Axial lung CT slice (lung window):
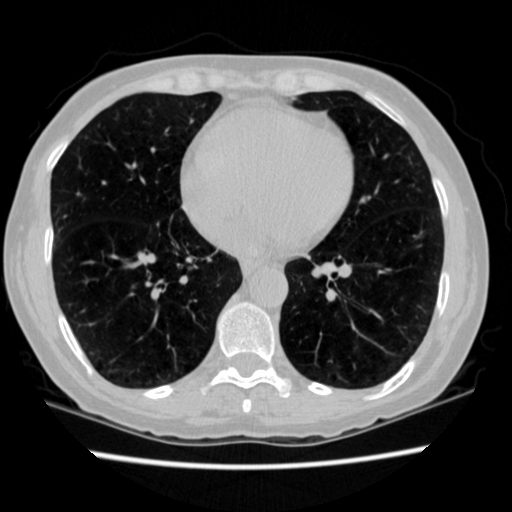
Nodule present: no